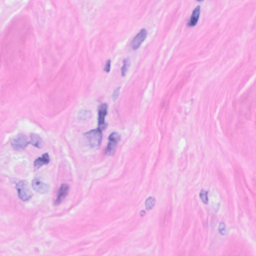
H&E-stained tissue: Breast